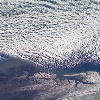
Label: cloud